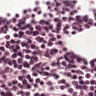
Metastatic tissue present: no